Question: So I've hit a bit of a brick wall. I am using a keyframes glow for some text, but I also need to apply a text outline as well. Is this possible in CSS?
Please see attached. The text is green so finding a color to complement it well was hard enough. I demoed a few things in Excel and found what I like but not sure how to recreate it in CSS.
Here is what I want:

<URL>
And this is the code I am using so far:
'''
.metric {
font-size: 240%;
font-family:Arial Narrow;
font-weight:700;
color:#138200;
text-shadow: -1px -1px 0 #92d050, 1px -1px 0 #92d050, -1px 1px 0 #92d050, 1px 1px 0 #92d050;
-webkit-animation-name: glow;
-webkit-animation-duration: 3s;
-webkit-animation-iteration-count: infinite;
-webkit-animation-timing-function: linear;
}
@-webkit-keyframes glow {
0% { text-shadow: 0 0 4px green; }
50% {text-shadow: 0 0 20px rgba(19,130,0, 0.5), 0 0 20px rgba(19,130,0, 0.5), 0 0 20px rgba(19,130,0, 0.6),0 0 15px rgba(19,130,0, 0.6) ;}
100% { text-shadow: 0 0 4px green; }
}
'''
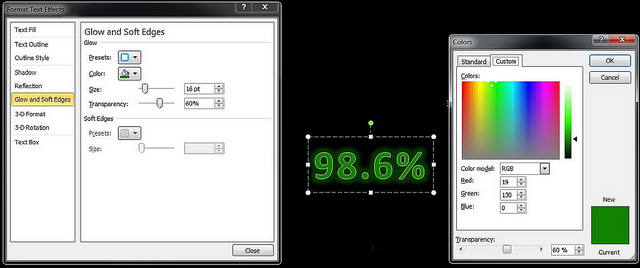
Answer: Just for posterity, here is what I did in response to Jeff's proposal above:
<URL>
HTML:
'''
<div id="Percentage">
<div class="metric">98.3%</div>
<div class="metric2">98.3%</div>
</div>
'''
Then I just set the keyframes glow in CSS:
'''
.metric {
position: absolute;
font-size: 37pt;
font-family:Segoe UI Light;
color:#138200;
text-shadow: -1px -1px 0 #92d050, 1px -1px 0 #92d050, -1px 1px 0 #92d050, 1px 1px 0 #92d050;
-webkit-animation-name: glow;
-webkit-animation-duration: 3s;
-webkit-animation-iteration-count: infinite;
-webkit-animation-timing-function: linear;
}
@-webkit-keyframes glow {
0% { text-shadow: 0 0 20px rgba(19,130,0, 0.7); }
50% {text-shadow: 0 0 20px rgba(19,130,0, 0.7), 0 0 20px rgba(19,130,0, 1), 0 0 20px rgba(19,130,0, 1),0 0 20px rgba(19,130,0, 1),0 0 20px rgba(19,130,0, 1),0 0 20px rgba(19,130,0, 1), 0 0 30px rgba(19,130,0, 1);}
100% { text-shadow: 0 0 20px rgba(19,130,0, 0.5)/*0 0 4px green*/; }
}
.metric2 {
position:absolute;
font-size: 37pt;
font-family:Segoe UI Light;
color:#138200;
text-shadow: -1px -1px 0 #92d050, 1px -1px 0 #92d050, -1px 1px 0 #92d050, 1px 1px 0 #92d050;
}
'''